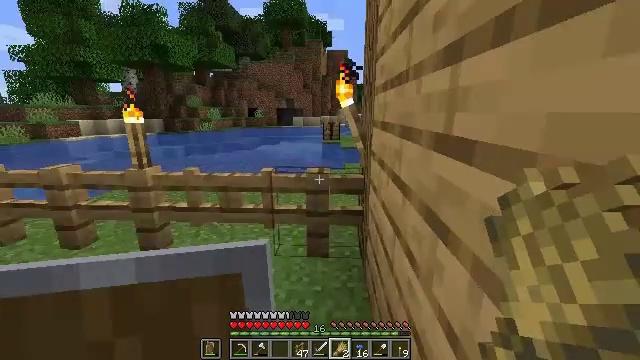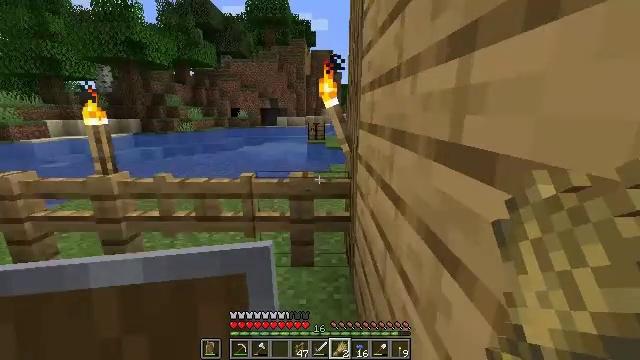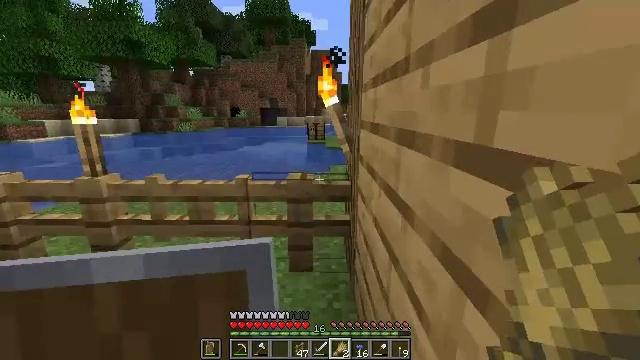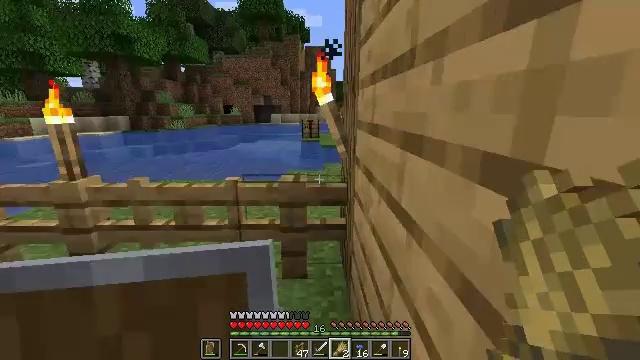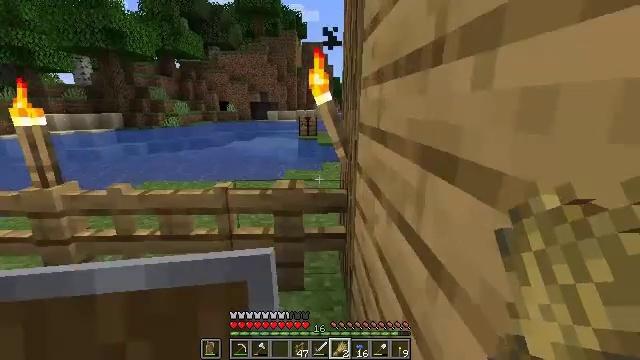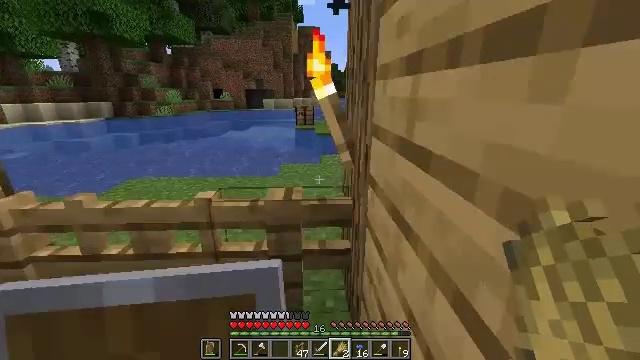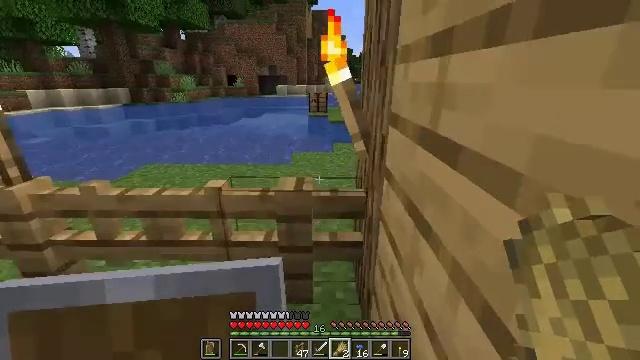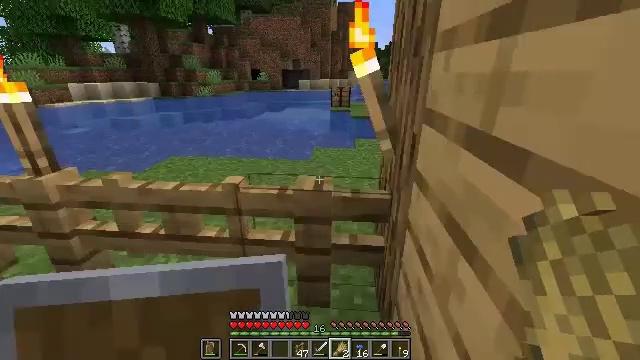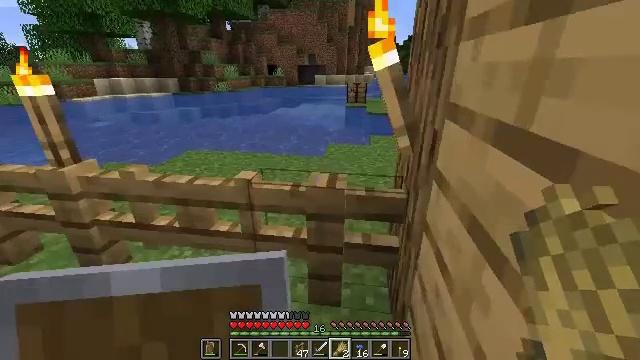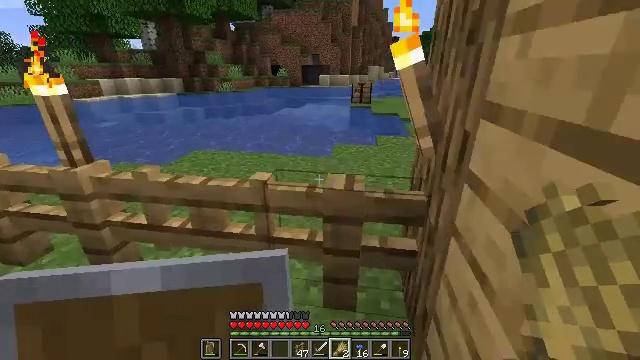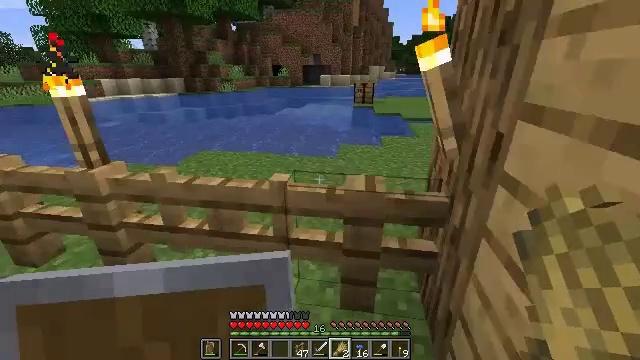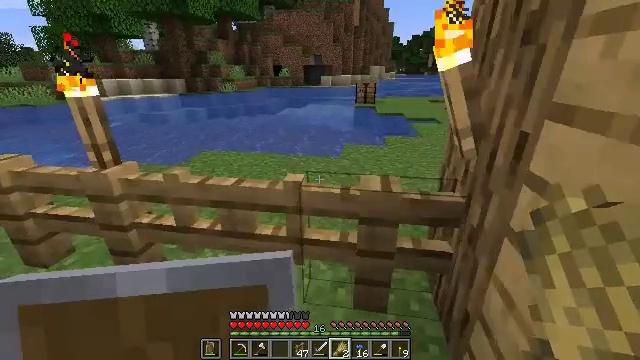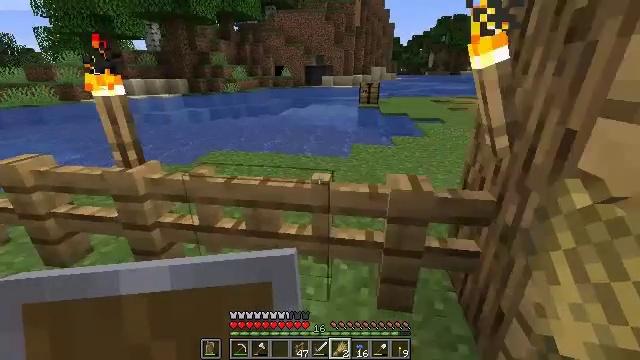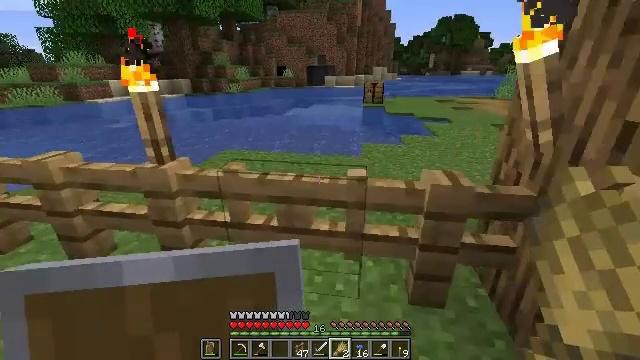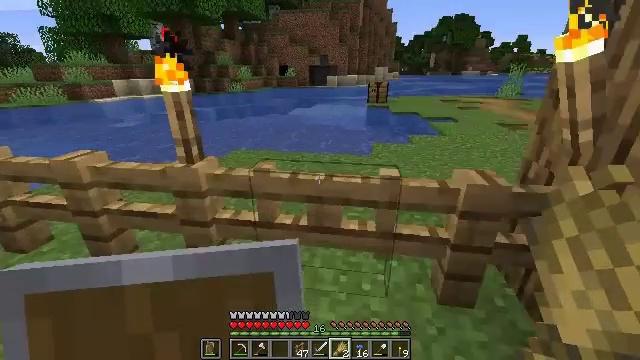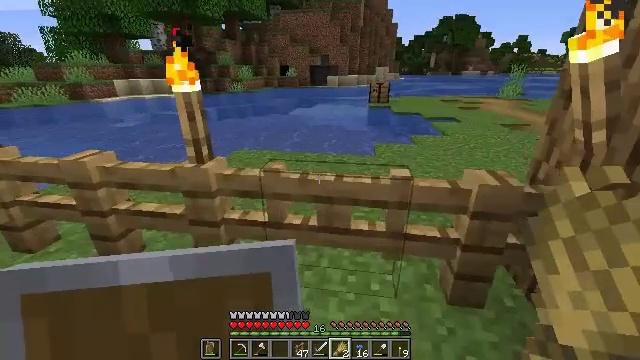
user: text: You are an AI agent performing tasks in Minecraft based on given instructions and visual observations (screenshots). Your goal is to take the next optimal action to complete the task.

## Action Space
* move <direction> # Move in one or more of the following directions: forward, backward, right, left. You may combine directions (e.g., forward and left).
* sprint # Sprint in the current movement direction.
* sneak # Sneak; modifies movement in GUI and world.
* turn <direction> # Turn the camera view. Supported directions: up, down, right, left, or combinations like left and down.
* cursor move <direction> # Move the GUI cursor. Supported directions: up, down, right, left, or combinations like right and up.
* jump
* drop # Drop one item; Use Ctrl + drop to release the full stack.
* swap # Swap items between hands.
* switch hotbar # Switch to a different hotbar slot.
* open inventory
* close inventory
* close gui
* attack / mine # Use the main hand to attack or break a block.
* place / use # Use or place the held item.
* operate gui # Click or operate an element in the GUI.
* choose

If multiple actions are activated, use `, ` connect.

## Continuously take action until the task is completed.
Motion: motion action
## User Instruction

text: Open the crafting table to make an iron hoe.
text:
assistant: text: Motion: move forward, turn right
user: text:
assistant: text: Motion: move forward
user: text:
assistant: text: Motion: move forward, turn right
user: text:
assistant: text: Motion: move forward
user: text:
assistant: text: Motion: move forward, turn down
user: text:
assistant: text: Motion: turn left and down
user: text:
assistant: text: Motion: turn left and down
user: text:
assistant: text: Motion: turn left
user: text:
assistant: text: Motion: move left
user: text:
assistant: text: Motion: move left
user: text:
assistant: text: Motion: move left
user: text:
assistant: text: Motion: move left
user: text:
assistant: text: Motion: move left
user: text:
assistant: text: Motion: no_op
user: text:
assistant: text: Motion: no_op
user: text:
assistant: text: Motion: no_op
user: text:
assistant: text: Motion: no_op
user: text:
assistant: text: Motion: no_op
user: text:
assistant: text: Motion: no_op
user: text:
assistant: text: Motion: turn left and down
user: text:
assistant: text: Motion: turn left and down
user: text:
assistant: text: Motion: turn left and up
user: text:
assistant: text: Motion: turn left and up
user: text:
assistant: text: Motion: turn left
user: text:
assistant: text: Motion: turn left
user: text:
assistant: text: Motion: turn left
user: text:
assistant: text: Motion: turn left
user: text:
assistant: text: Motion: turn left
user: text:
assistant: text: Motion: turn left
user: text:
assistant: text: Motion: turn left